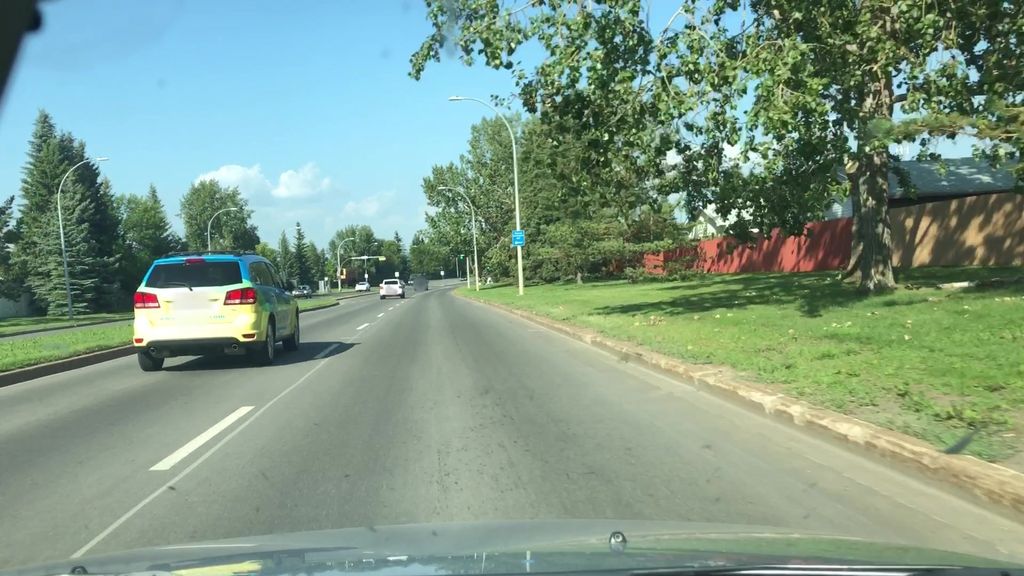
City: edmonton